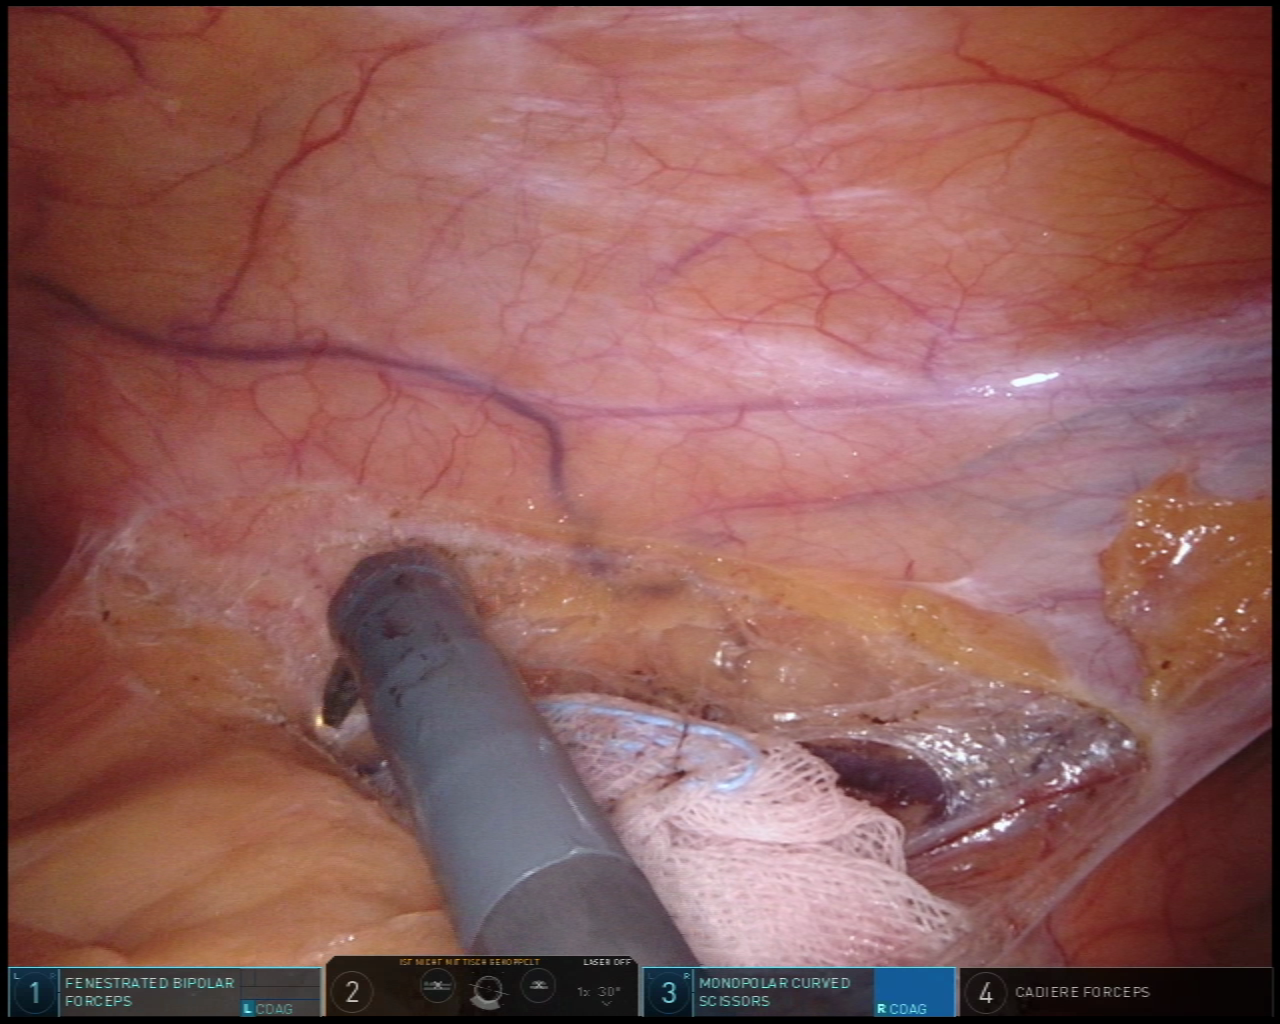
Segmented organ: abdominal_wall
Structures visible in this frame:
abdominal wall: yes
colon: no
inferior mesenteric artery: no
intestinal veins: no
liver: no
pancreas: no
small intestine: no
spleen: no
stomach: no
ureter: no
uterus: no
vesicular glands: no